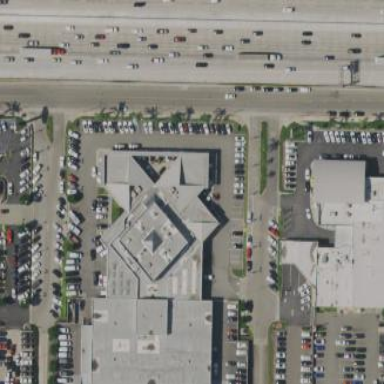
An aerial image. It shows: Commercial building used for car-related activities.